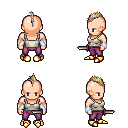
a pixel art fantasy rpg character, male body template, human, light skin, white pirate shirt, magenta pants, white blonde mohawk hairstyle, white cloth bracers, gold boots, dagger, four views (front, back, left, right), 2x2 character sprite sheet, small pixel art, hard edges, no anti-aliasing